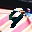
Label: 9